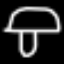
Label: mushroom